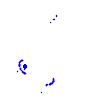
Particle: pion